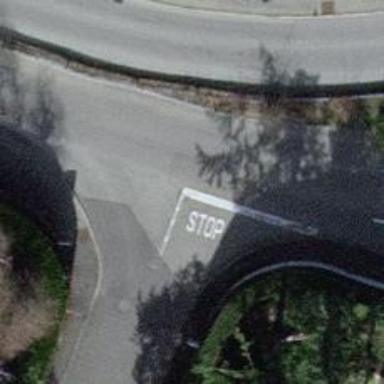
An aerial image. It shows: Stop road.